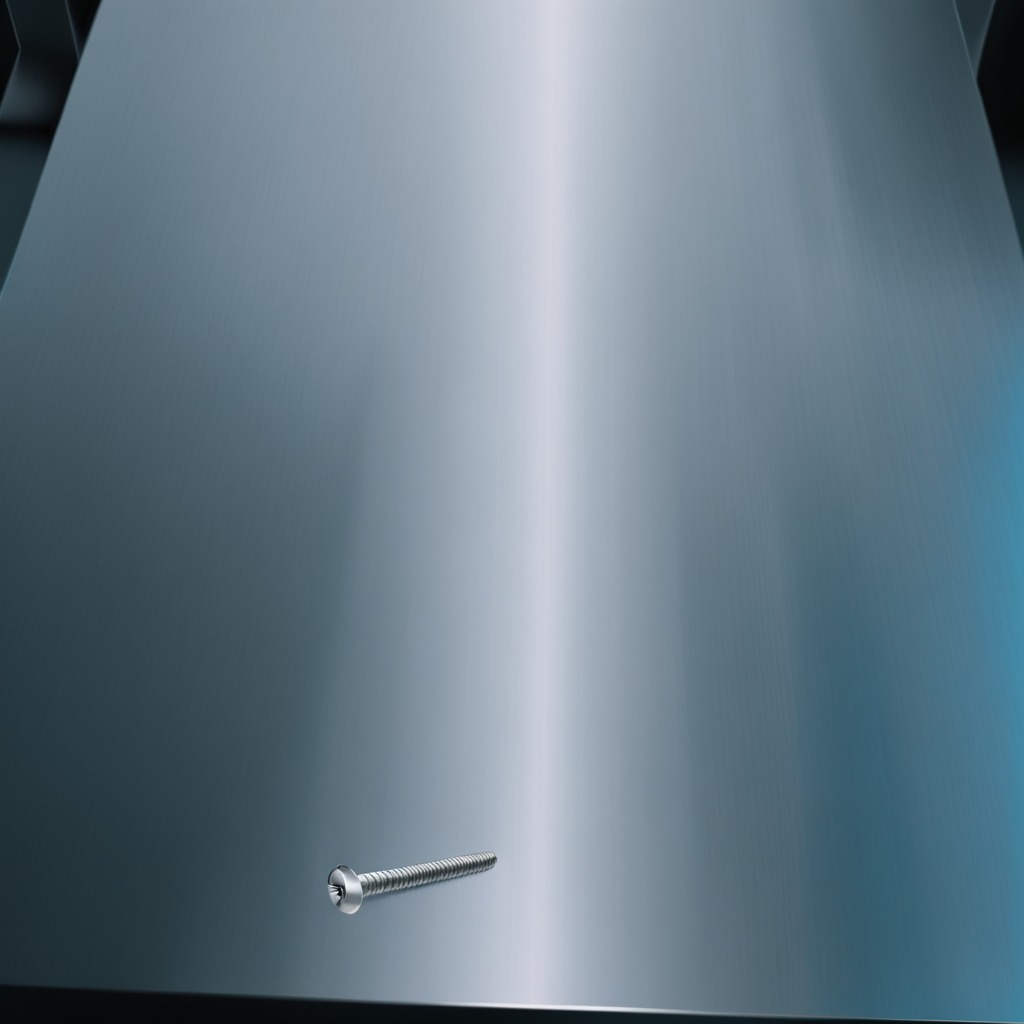
A metal screw is lying on the metal table in a machine shop under fluorescent lights.